Question: in the table I have a field true or false and I would like to display an image if it is true and another if it's false.
What would be the expression
View my table:

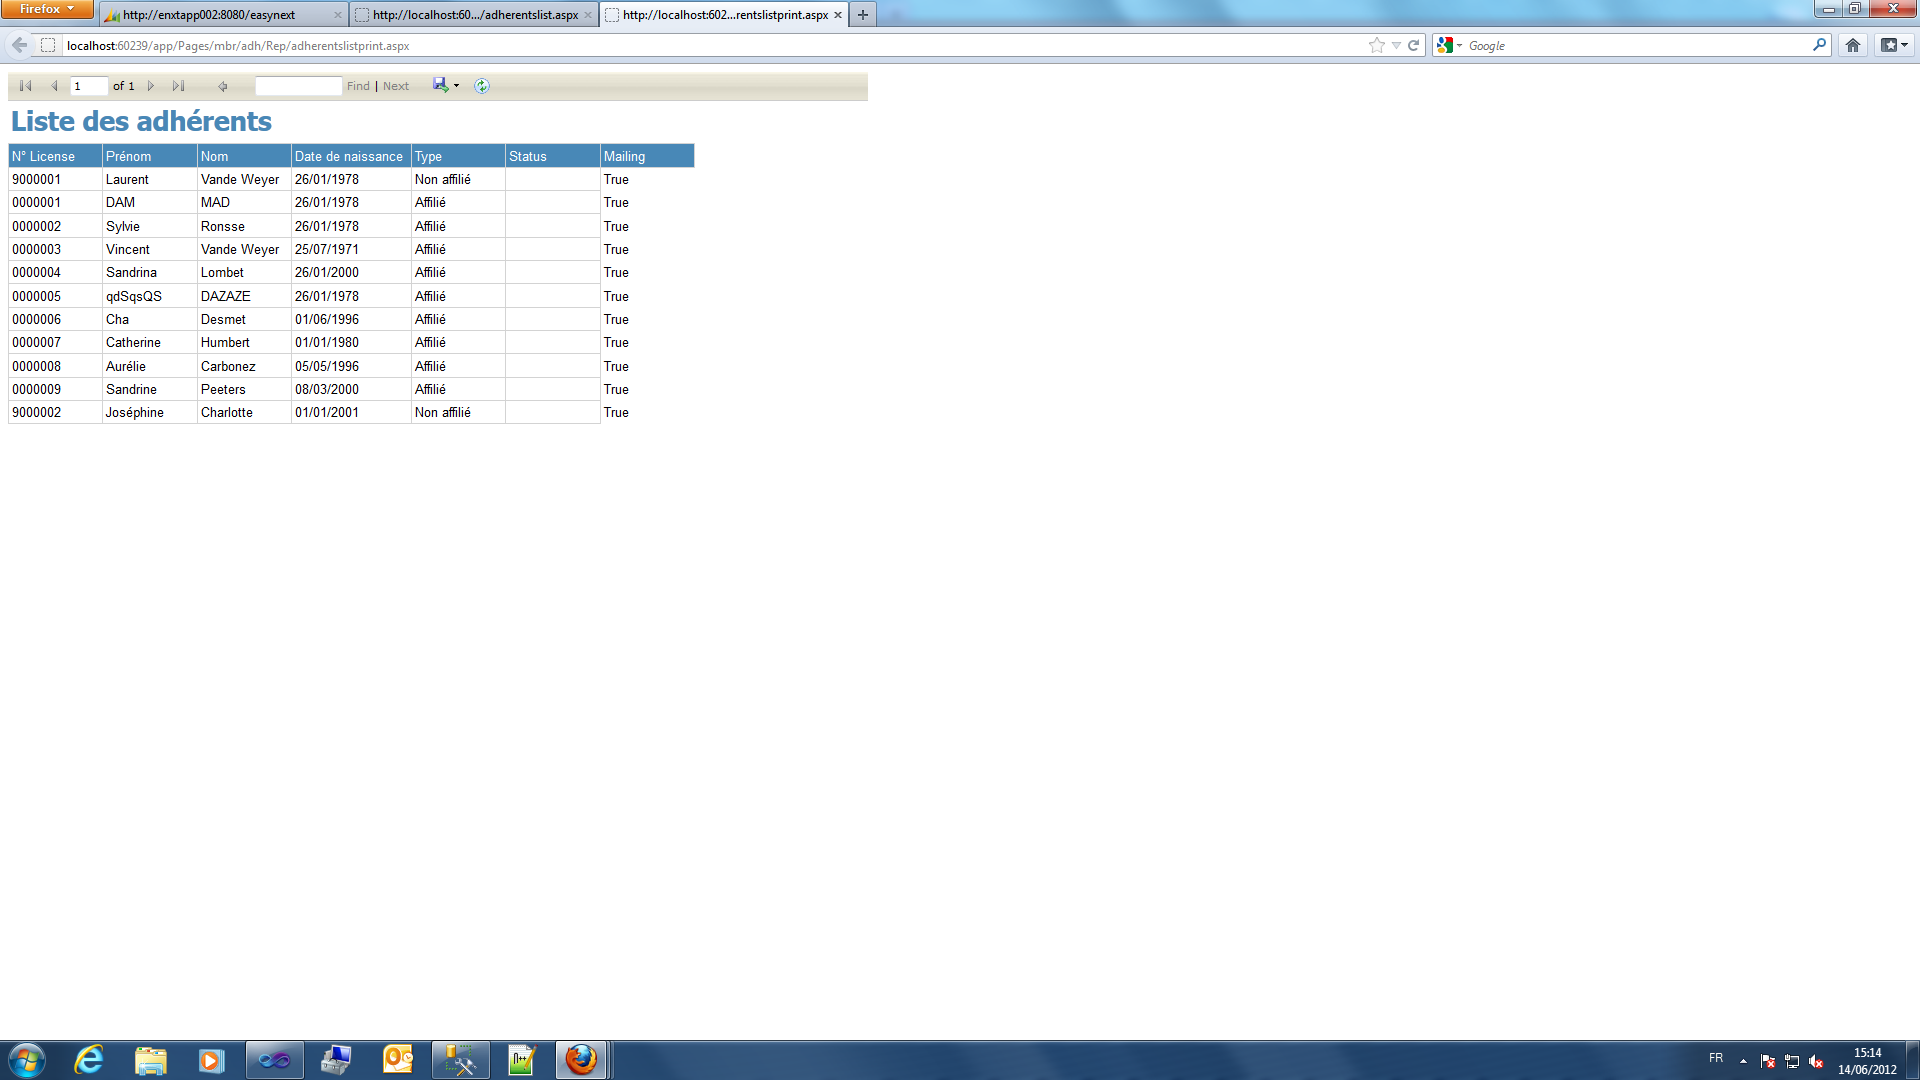
Answer: Assuming that you want to display the image in a textbox, and assuming that you are using images that you have embedded in the report (i.e. you have inserted images into the report and are not using an external reference or a database image) called image1 and image2, and assuming that the name of the field with the True/False value is Mailing, select the text box to hold the image and then find the BackgroundImage property in the Properties window. Expand it - set source to Embedded and set Value to the following expression:
'''
=iif(Fields!Mailing.Value = "True", image1, image2)
'''
If your field value is a bit data type, your expression looks like this:
'''
=iif(Fields!Mailing.Value = 1, image1, image2)
'''